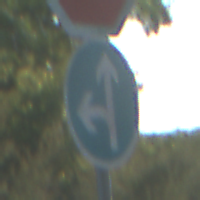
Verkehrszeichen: VorgeschriebeneFahrtrichtungGeradeausOderLinks
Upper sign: Stop
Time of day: MorningAfternoon
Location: Outdoor (RoadRail)
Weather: Clear
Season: NotSpecified
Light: Natural